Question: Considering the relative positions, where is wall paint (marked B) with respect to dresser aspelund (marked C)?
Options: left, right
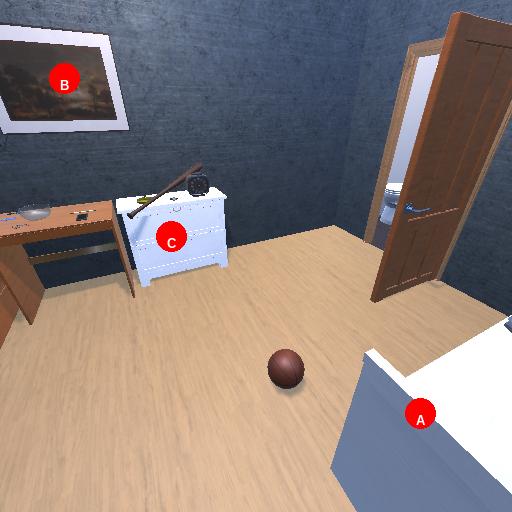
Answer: left